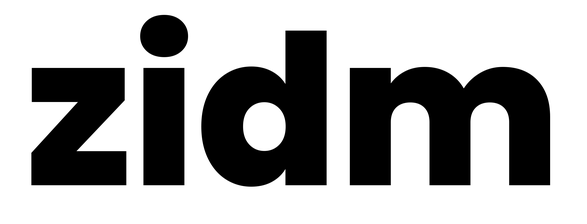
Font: Poppins-ExtraBold